Field crop: maize
Growth stage: 2
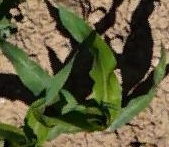
Species: maize